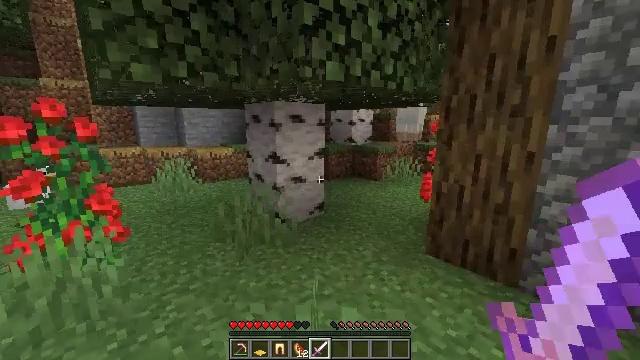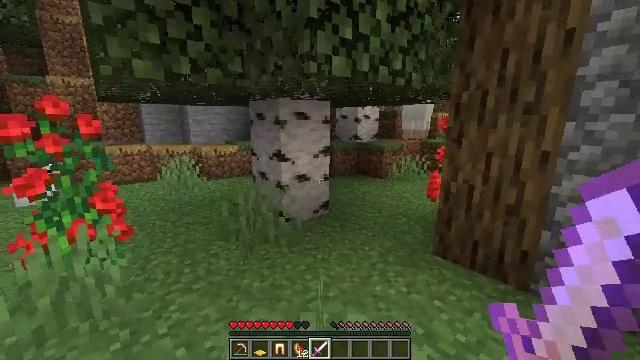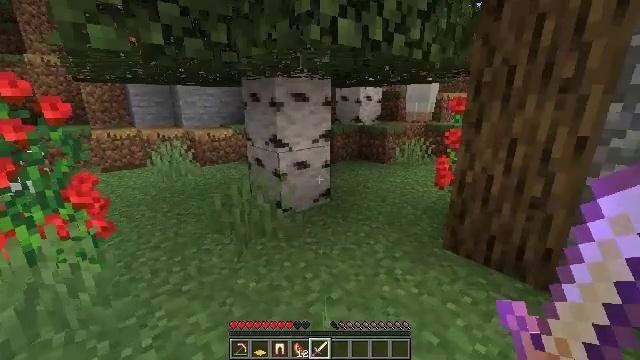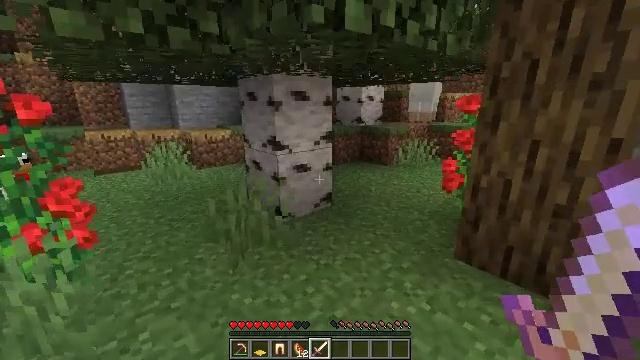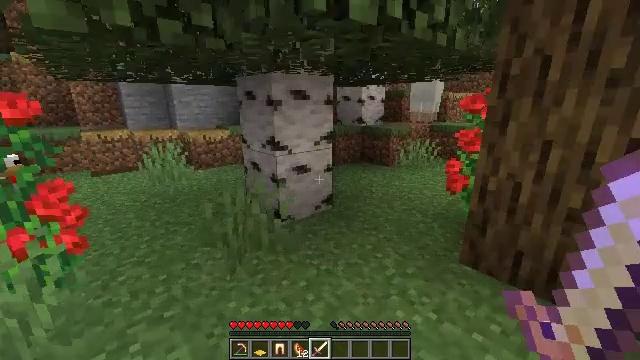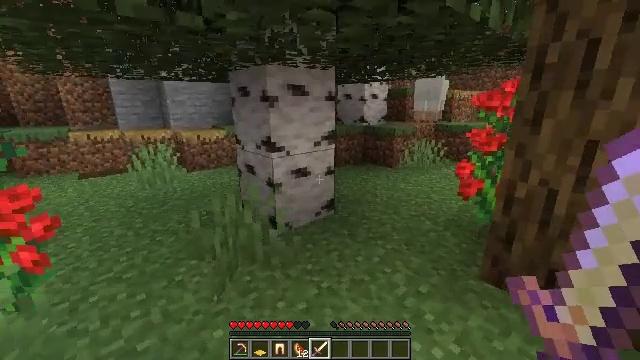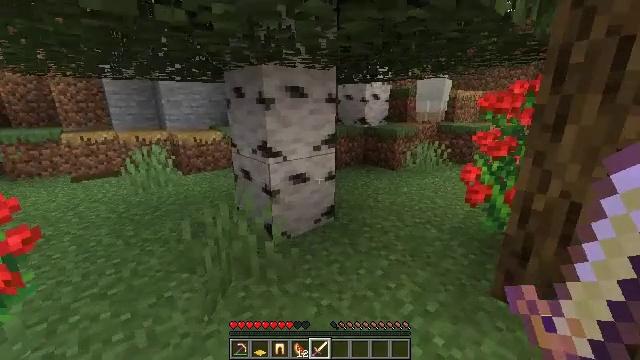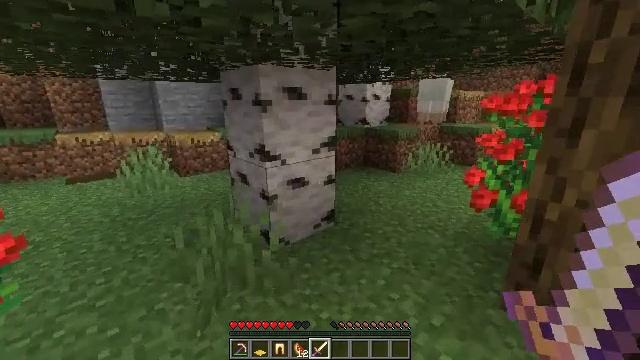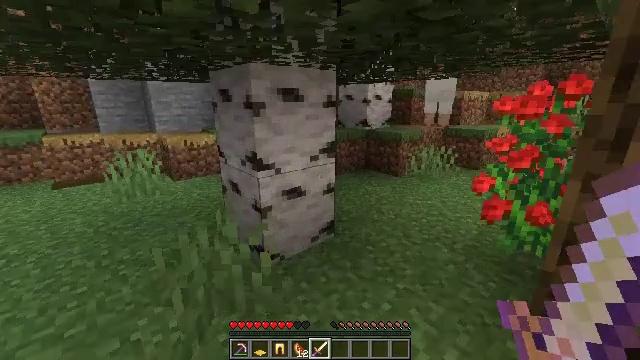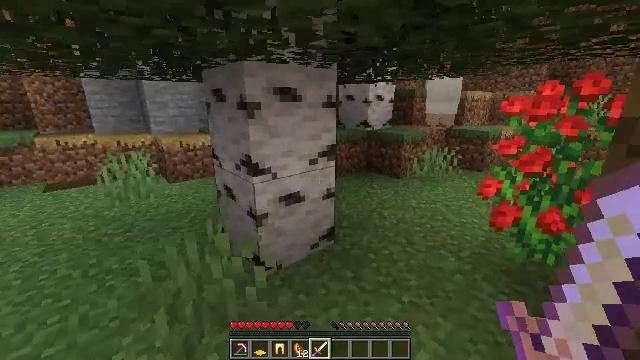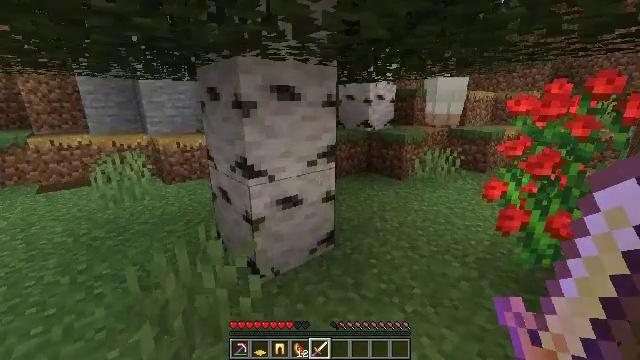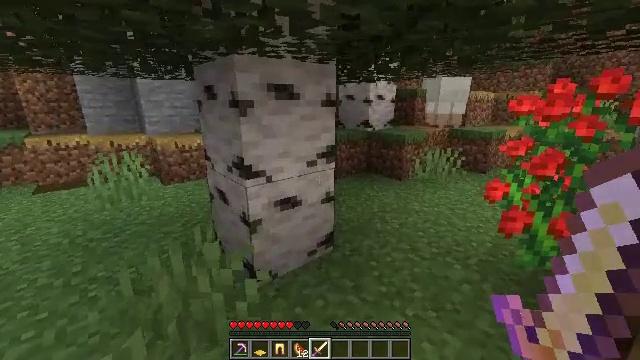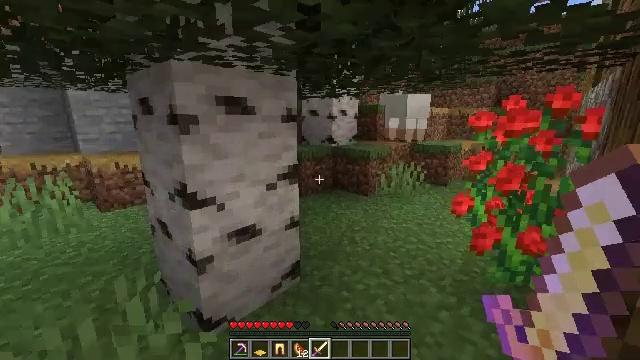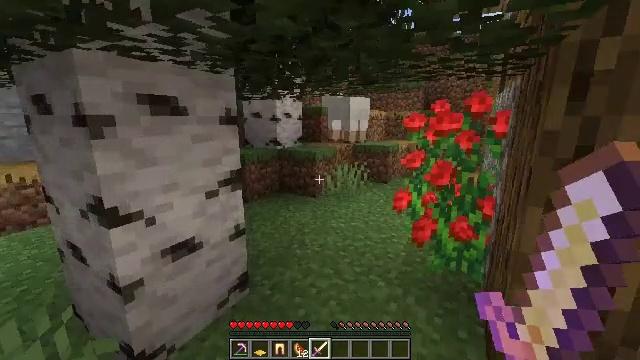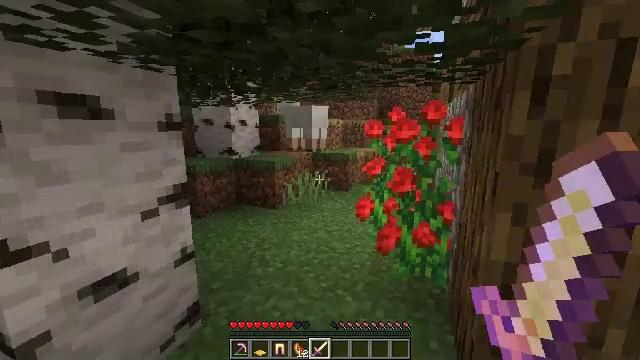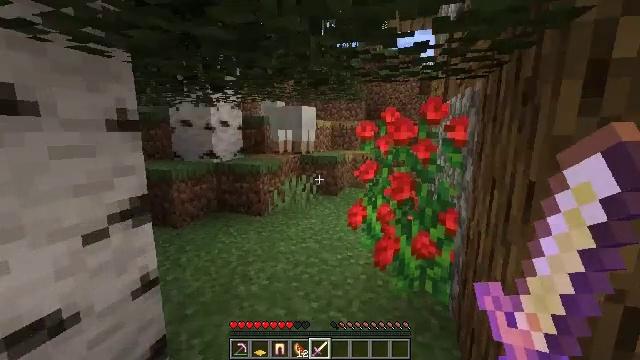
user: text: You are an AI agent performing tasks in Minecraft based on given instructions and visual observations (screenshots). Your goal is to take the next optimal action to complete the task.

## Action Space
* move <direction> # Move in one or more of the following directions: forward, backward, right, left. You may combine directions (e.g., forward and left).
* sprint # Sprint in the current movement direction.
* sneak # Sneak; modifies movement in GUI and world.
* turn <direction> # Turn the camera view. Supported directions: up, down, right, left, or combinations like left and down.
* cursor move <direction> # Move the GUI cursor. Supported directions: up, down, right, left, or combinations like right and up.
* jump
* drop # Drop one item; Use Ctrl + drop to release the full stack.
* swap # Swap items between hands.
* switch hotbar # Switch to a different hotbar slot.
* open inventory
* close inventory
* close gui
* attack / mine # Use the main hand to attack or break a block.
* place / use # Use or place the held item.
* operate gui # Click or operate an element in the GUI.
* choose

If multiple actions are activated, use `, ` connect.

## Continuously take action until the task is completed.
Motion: motion action
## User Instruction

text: Pick up the green carpet.
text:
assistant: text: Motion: move forward, turn left
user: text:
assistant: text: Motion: move forward, turn down
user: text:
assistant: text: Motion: move forward
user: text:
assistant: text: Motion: move forward
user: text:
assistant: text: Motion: move forward
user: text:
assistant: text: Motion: move forward
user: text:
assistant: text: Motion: move forward
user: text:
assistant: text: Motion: move forward
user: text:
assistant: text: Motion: no_op
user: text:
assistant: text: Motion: no_op
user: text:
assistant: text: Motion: move forward
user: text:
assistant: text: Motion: move forward, turn right and up
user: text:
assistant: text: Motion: move forward, turn right
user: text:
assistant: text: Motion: move forward, turn right and up
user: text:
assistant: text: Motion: move forward, turn right
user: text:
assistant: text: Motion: move forward, turn right
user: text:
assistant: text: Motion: move forward, turn right
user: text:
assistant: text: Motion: move forward
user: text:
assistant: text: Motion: move forward
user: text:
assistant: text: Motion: no_op
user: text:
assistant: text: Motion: no_op
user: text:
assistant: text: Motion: no_op
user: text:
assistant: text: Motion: no_op
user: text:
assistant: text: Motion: no_op
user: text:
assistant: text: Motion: move forward
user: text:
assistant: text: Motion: move forward
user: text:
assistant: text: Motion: move forward
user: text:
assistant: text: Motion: move forward
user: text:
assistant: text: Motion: move forward
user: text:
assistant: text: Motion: move forward